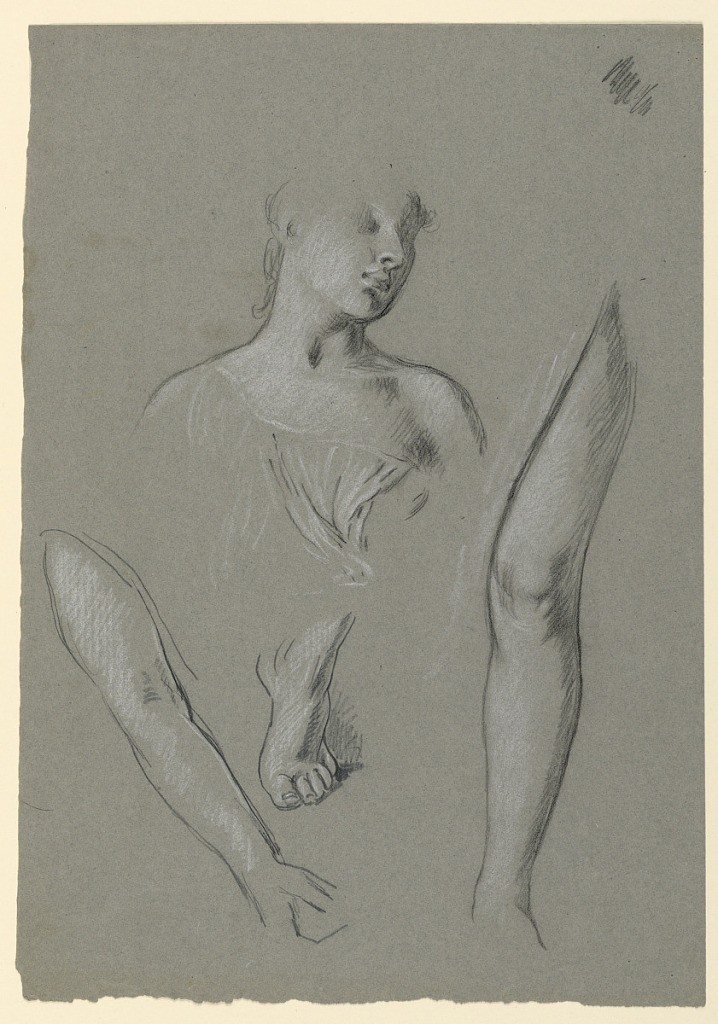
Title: details of figure studies
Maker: Elihu Vedder, American, 1836 – 1923
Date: ca. 1885
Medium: Pencil, black crayon, white chalk, on gray paper
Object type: Drawing
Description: Vertical rectangle. Above, head and shoulders of a young woman; below, woman's arm, leg, foot.